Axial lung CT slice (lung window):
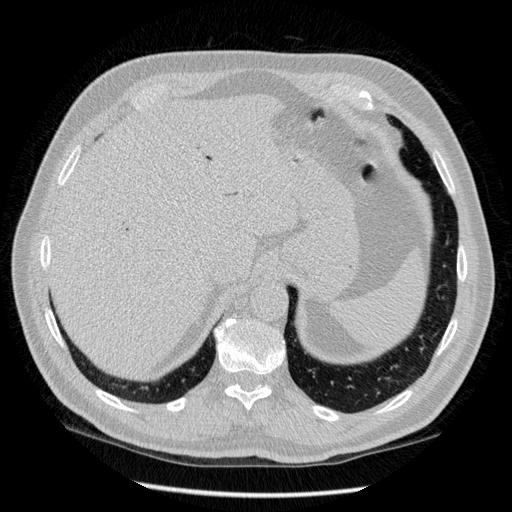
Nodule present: no